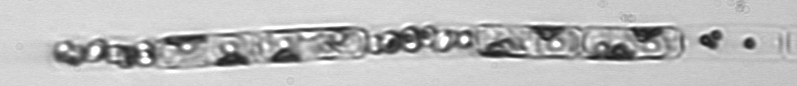
Label: Guinardia_delicatula_TAG_internal_parasite